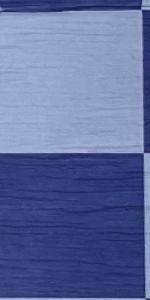
Label: Empty